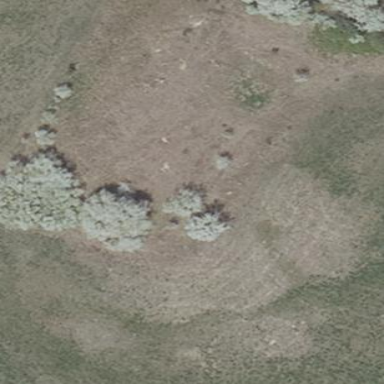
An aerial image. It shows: Landscape covered with heath.